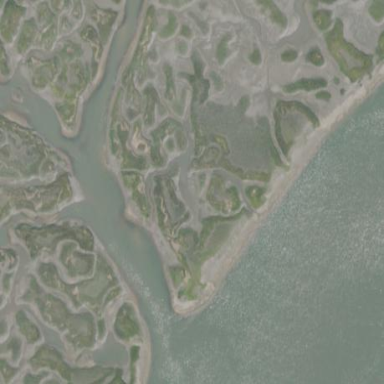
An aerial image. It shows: Marsh wetland with tidal influence.